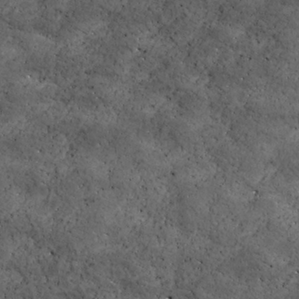
Label: non_frost